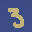
Label: 3